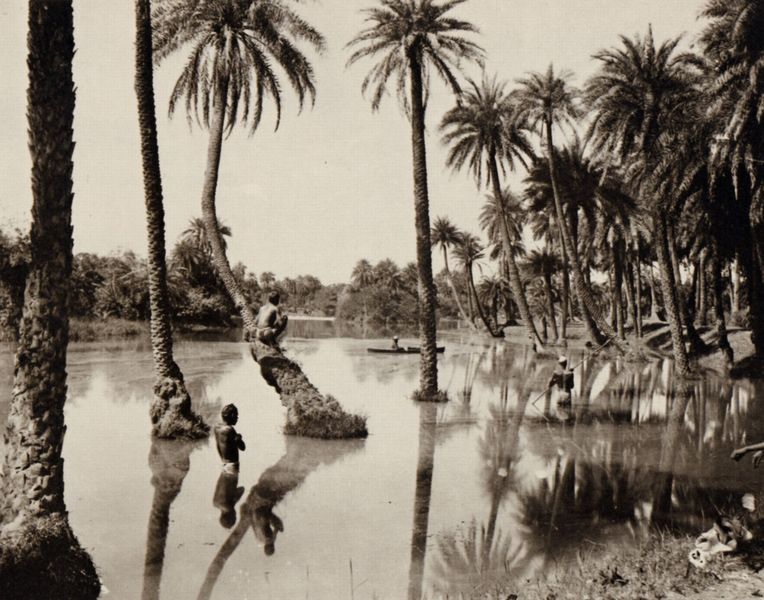
Titel: See neben Indore
Künstler: Raja Lala Deen Dayal
Schlagwörter: baum, blätter, hand, himmel, mann, meer, nackt, schatten, wasser, weiß, baden, badende, baumstämme, bäume, fluss, landschaft, menschen, sand, see, ufer, ausschnitt, grau, haar, hell, licht, männer, rücken, schwarz, gras, arm, arme, mensch, stehen, hände, baumstamm, erde, ferne, gräser, halme, horizont, nass, natur, schilf, spiegelung, stamm, gewässer, sonne, boden, hochwasser, haare, sitzend, pflanze, pflanzen, wald, boot, boote, kahn, kinder, stock, küste, schiff, sommer, strand, stab, fischer, jungen, warm, afrika, hitze, sepia, arbeiter, stille, strom, stämme, draussen, reflexe, widerschein, palme, palmwedel, wedel, bauch, junge, oberkörper, exotik, reflexion, foto, fotografie, photographie, oase, abgewandt, neger, schwarze, südsee, stangen, orient, wurzel, kanu, schwimmen, rückseite, waten, hocken, asien, schwarz weiss, sumpf, jagd, photo, von hinten, reise, rinde, urwald, hain, aussen, palmen, spiegelungen, büschel, speer, überschwemmung, fotographie, indien, turban, klettern, aufnahme, knick, primitiv, stechen, mäner, sonnentag, ananas, ägypten, delta, angeln, fischen, bewuchs, palmblätter, fischfang, dschungel, amazonas, entfernung, nil, indigen, inder, ganges, tropen, kokosnuss, eingeborene, kokos, fotograpfie, im wasser, flussdelta, kanufahren, kokospalmen, kokosplame, mangrofensümpfe, man', monsum, monsun, niel, palmenhain, spieelung, sumpfland, eingeborener, 1950, spieglung#, boht, wassert, speerfischen